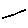
Label: line